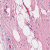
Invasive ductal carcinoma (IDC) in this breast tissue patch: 0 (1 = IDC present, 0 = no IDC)